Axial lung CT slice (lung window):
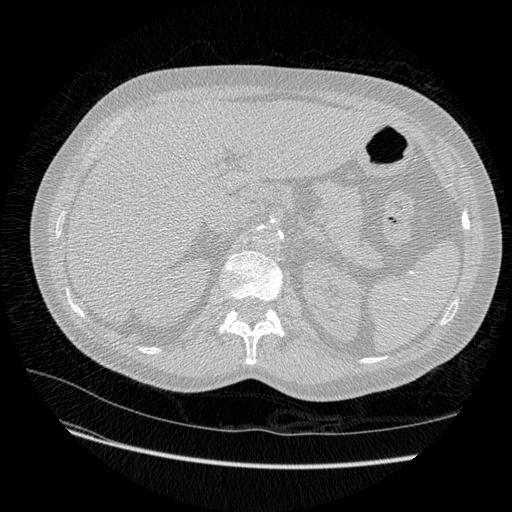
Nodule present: no